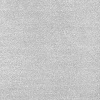
Atmospheric dust classification: dusty